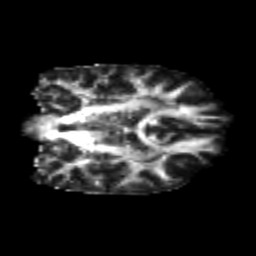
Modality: FA
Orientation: coronal
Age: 20
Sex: female
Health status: healthy
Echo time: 0.074 s